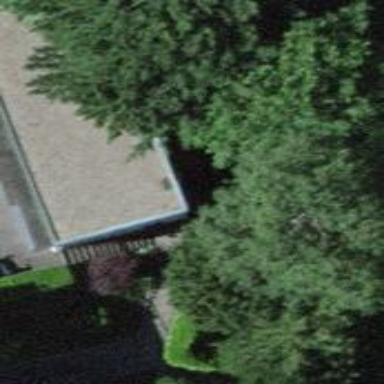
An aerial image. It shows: Group of garages.